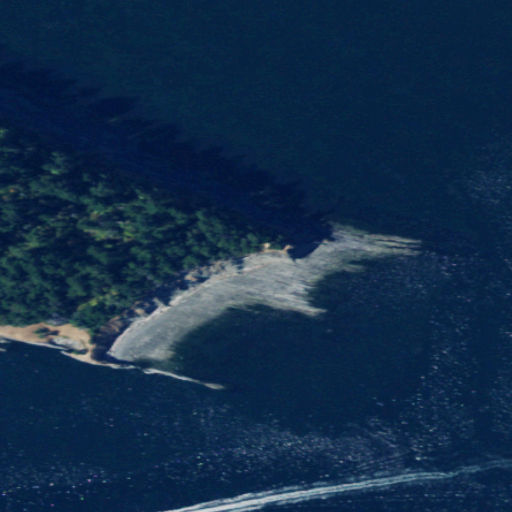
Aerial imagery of cape in Washington named Ev Henry Point containing open water, evergreen forest, herbaceous wetlands, and barren land